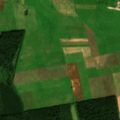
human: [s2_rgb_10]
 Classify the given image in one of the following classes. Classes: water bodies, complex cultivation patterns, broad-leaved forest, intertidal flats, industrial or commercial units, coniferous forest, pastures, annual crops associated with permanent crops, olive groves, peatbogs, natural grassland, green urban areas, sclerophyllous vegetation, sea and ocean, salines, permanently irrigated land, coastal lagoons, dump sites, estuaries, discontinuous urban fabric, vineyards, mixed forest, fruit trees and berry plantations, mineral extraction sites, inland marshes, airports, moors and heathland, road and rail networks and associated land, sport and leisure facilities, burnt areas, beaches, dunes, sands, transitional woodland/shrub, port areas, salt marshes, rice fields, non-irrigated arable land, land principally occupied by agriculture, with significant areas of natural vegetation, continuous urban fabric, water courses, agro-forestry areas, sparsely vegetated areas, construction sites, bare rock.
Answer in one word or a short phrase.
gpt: non-irrigated arable land, complex cultivation patterns, broad-leaved forest, mixed forest